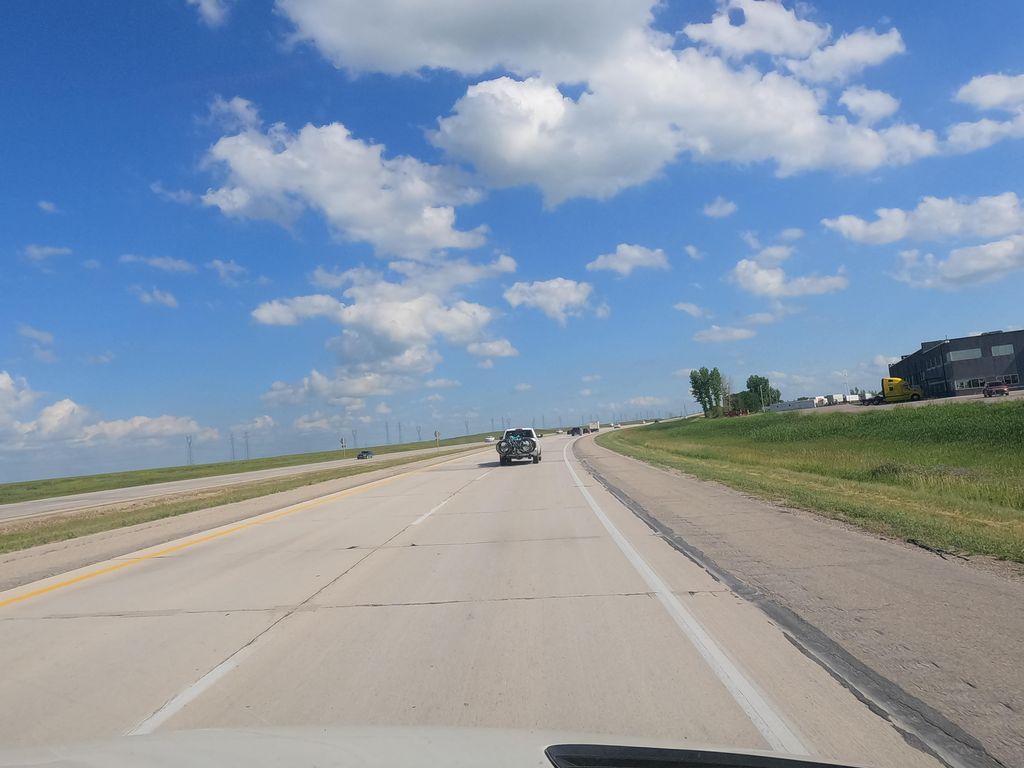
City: winnipeg